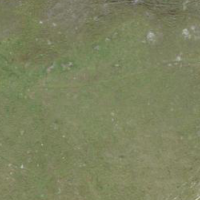
EUNIS habitat code: 26
Species observed at this site:
Anthus spinoletta